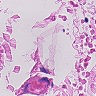
Metastatic tissue present: no